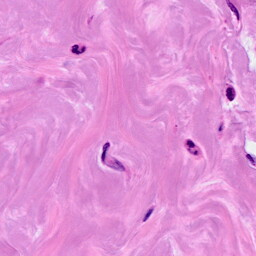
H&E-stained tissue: Breast